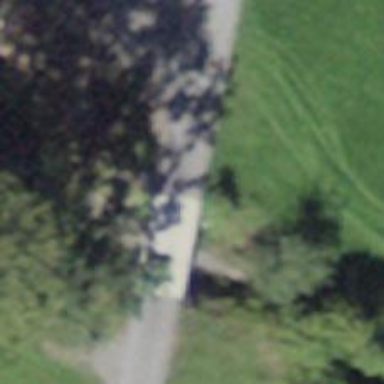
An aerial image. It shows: Paved track on bridge with high-quality surface.